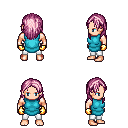
a pixel art fantasy rpg character, male body template, human, light skin, teal tunic, white pants, pink long hairstyle, gold gloves, four views (front, back, left, right), 2x2 character sprite sheet, small pixel art, hard edges, no anti-aliasing